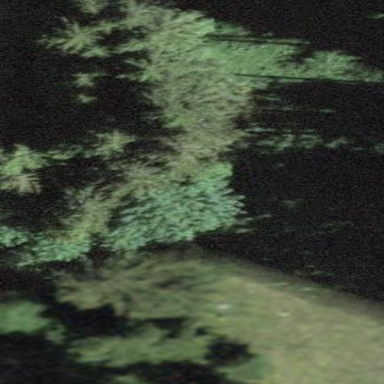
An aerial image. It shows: Forest area.